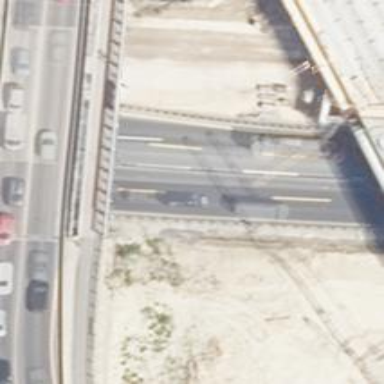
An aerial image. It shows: Asphalt motorway.